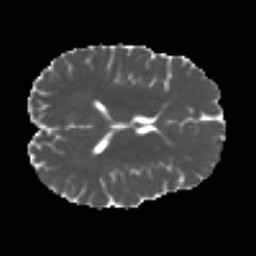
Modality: MD
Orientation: axial
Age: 29
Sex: female
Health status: ill
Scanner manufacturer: siemens
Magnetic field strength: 3 T
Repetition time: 6.5 s
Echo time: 0.062 s